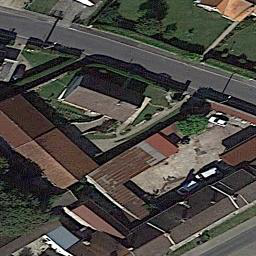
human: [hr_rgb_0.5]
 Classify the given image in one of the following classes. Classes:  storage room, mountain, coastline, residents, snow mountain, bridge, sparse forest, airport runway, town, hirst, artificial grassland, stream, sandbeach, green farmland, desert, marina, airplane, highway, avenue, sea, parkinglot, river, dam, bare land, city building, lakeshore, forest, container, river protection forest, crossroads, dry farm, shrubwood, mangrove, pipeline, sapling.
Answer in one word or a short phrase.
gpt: residents